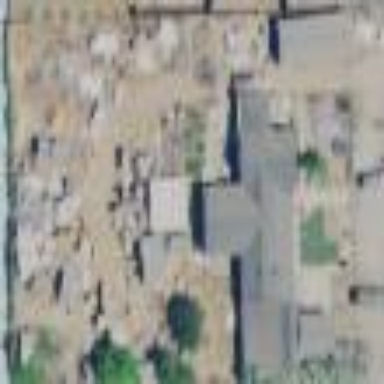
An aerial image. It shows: Residential area consisting of single-family homes.